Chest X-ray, AP view. Patient: 35 years old, sex M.
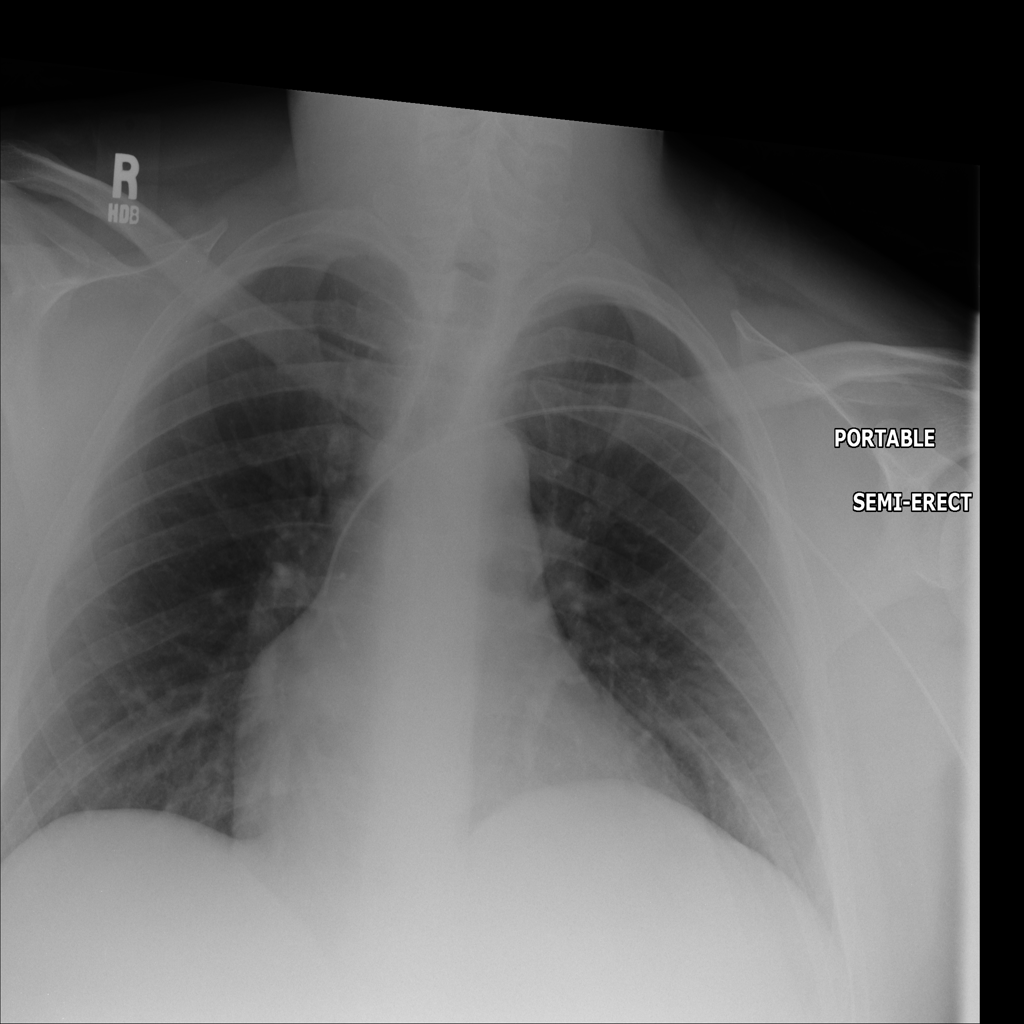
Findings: No Finding